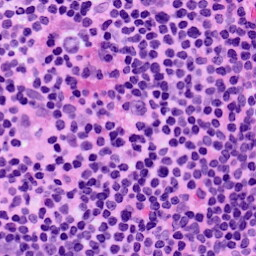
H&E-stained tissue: LymphNode